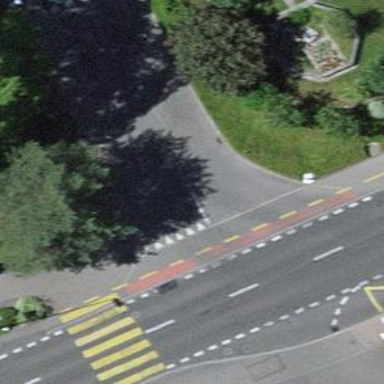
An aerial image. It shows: Road with "give way" sign.